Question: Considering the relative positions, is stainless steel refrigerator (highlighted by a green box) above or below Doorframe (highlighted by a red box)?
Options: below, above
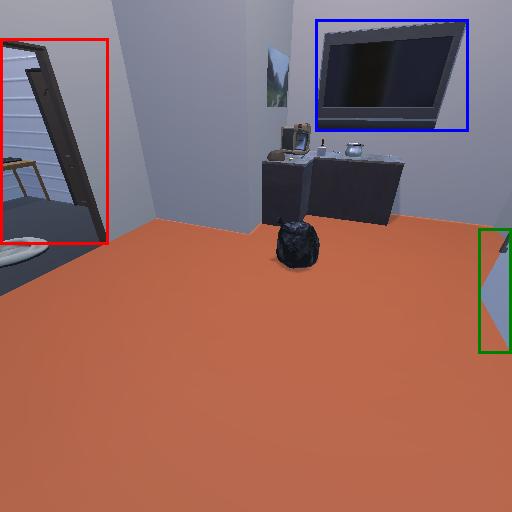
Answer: below